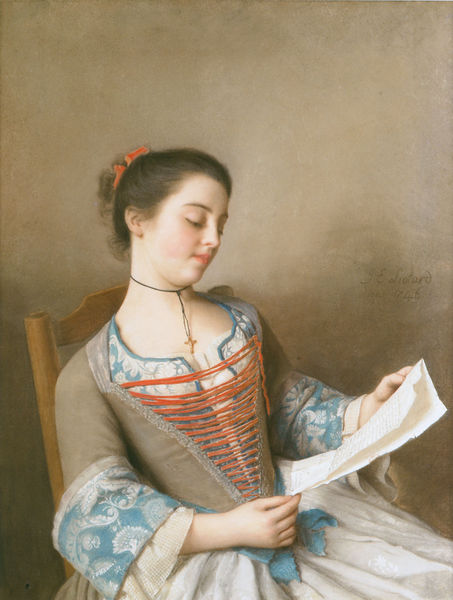
Titel: La Liseuse/ Die Lesende
Künstler: Jean-Etienne Liotard
Institution: Rijksmuseum Amsterdam
Schlagwörter: blau, weiß, mädchen, sitzen, braun, frau, haar, hintergrund, holz, kleid, nase, schmuck, stuhl, rot, beige, schleife, wand, augen, band, haarschmuck, signatur, haare, schnur, blatt, hübsch, lippen, lächeln, schürze, dutt, papier, mieder, kette, haarband, sitzende, weib, weiblich, lesen, halskette, kreuz, brokat, brief, liebesbrief, geschnürt, korsett, balu, sauber, klassik, sexy, dirndl, rote lippen, corsage, unterkleid, fesch, jund, lippenrot, sittsam, msche, mscherl